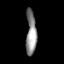
Tissue: prostate
Cell type: T cells
Senescence score: 0.801
Nuclear area (px): 459
Mean DAPI intensity: 140.601